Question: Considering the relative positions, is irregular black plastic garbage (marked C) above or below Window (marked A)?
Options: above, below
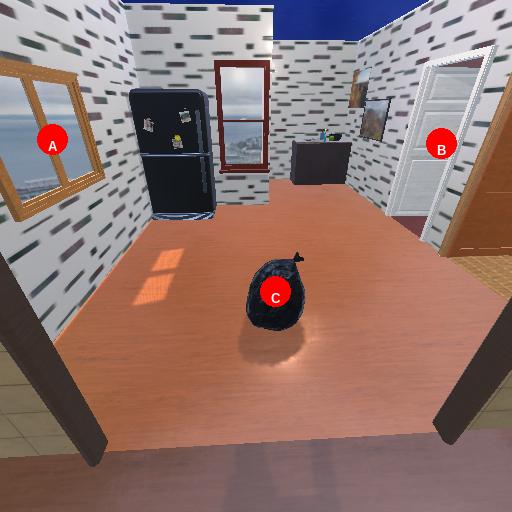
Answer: above